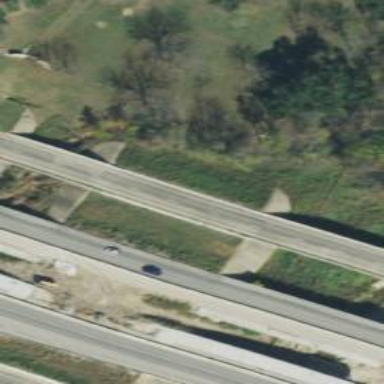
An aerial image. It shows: Secondary road with frontage road crossing bridge.